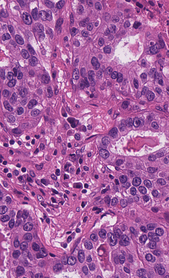
Tumor epithelial tissue: yes
Tumor-associated stroma tissue: yes
Normal tissue: no